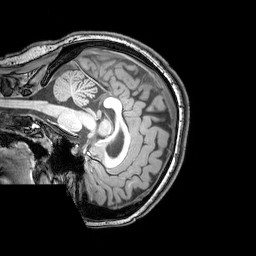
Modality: T1w
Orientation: sagittal
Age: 22
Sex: female
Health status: healthy
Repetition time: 0.081 s
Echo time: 0.037 s